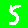
Digit: 5